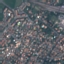
Label: Residential